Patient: sex M, age 50
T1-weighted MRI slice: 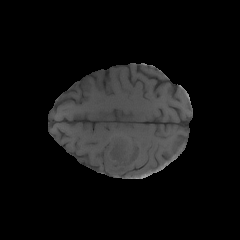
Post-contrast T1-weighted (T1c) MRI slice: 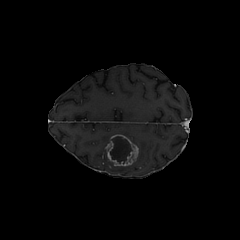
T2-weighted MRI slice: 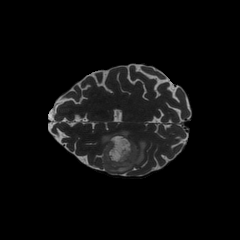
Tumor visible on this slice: yes
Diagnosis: Glioblastoma, IDH-wildtype
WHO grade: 4